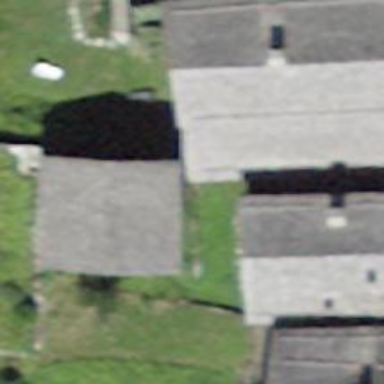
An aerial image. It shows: Building with tiled roof.